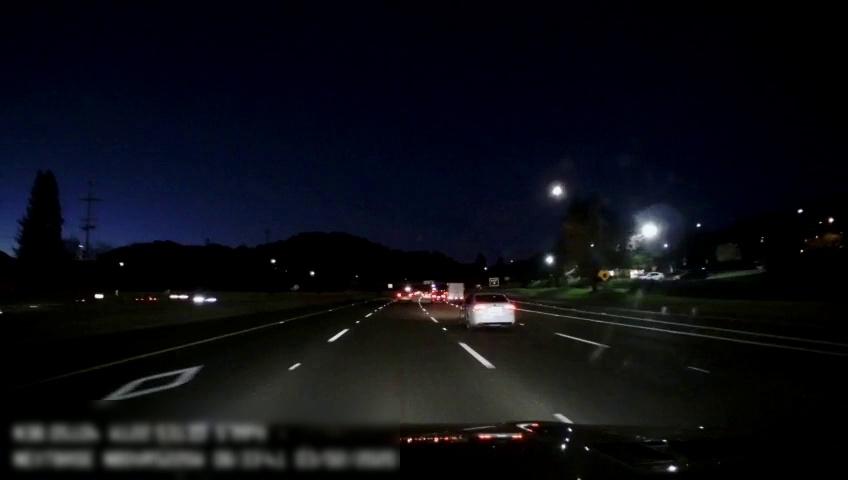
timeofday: Night
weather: Other
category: Drivable Space
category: Vehicles | Car
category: Vehicles | Car
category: Vehicles | Other LV
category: Vehicles | Car
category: Vehicles | SUV
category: Vehicles | Car
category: Vehicles | Car
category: Vehicles | Car
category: Vehicles | Car
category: Lanes | Alternate Lane
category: Lanes | Current Lane
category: Lanes | Current Lane
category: Lanes | Alternate Lane
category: Lanes | Alternate Lane
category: Lanes | Alternate Lane
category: Traffic | Signs
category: Traffic | Signs